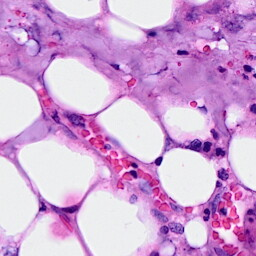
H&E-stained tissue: Breast